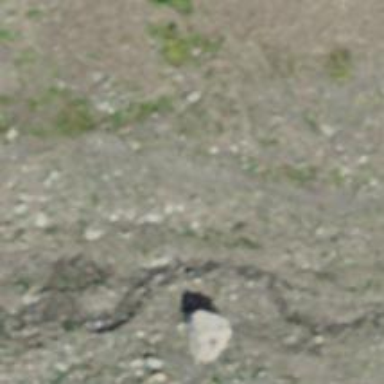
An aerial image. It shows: Gravel path.